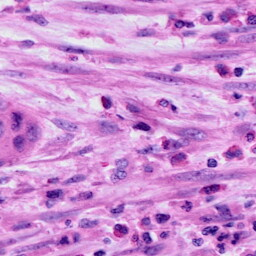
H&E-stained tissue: Cervix